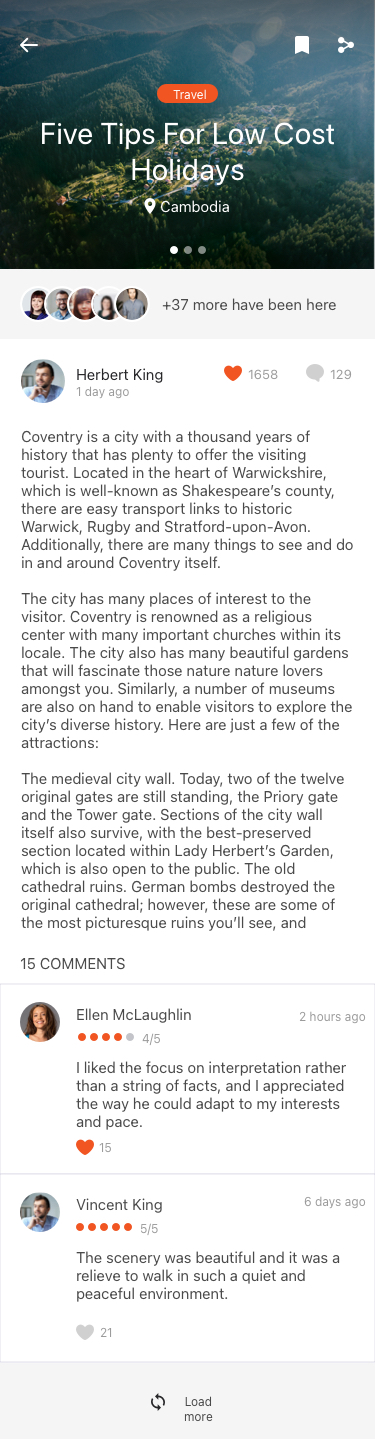
Text in this UI design:
1658
129
Herbert King
1 day ago
+37 MORE HAVE BEEN HERE
Coventry is a city with a thousand years of history that has plenty to offer the visiting tourist. Located in the heart of Warwickshire, which is well-known as Shakespeare’s county, there are easy transport links to historic Warwick, Rugby and Stratford-upon-Avon. Additionally, there are many things to see and do in and around Coventry itself.

The city has many places of interest to the visitor. Coventry is renowned as a religious center with many important churches within its locale. The city also has many beautiful gardens that will fascinate those nature nature lovers amongst you. Similarly, a number of museums are also on hand to enable visitors to explore the city’s diverse history. Here are just a few of the attractions:

The medieval city wall. Today, two of the twelve original gates are still standing, the Priory gate and the Tower gate. Sections of the city wall itself also survive, with the best-preserved section located within Lady Herbert’s Garden, which is also open to the public. The old cathedral ruins. German bombs destroyed the original cathedral; however, these are some of the most picturesque ruins you’ll see, and include the original stained-glass windows that have remained intact, and the famous “Charred Cross”.
Travel
Five Tips For Low Cost Holidays
Cambodia
2 hours ago
15
I liked the focus on interpretation rather than a string of facts, and I appreciated the way he could adapt to my interests and pace.
Ellen McLaughlin
4/5
21
5/5
6 days ago
The scenery was beautiful and it was a relieve to walk in such a quiet and peaceful environment.
Vincent King
15 Comments
Load more